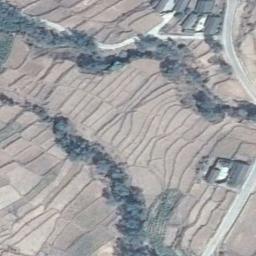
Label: terrace